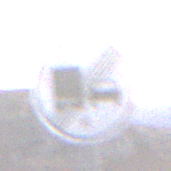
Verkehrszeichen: EndeUeberholverbotKraftfahrzeuge
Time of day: Dusk
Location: Outdoor (Nature)
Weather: Clear
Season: NotSpecified
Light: Natural